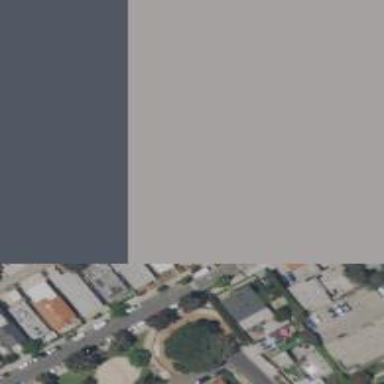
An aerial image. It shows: Residential alley used as service road.